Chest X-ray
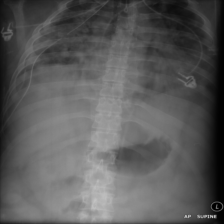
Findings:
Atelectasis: negative
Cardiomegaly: negative
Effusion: negative
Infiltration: negative
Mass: negative
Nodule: negative
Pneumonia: negative
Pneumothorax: negative
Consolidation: negative
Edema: negative
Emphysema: negative
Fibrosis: negative
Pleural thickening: negative
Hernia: negative